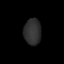
Tissue: lung
Cell type: Others
Senescence score: 0.2273
Nuclear area (px): 438
Mean DAPI intensity: 47.189